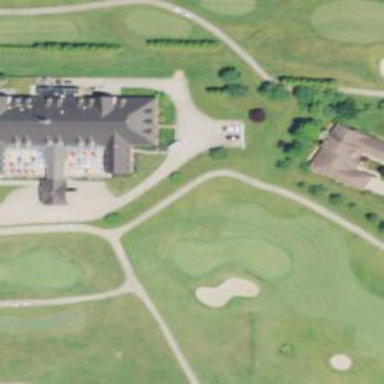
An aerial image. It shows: Pathway for golfing.